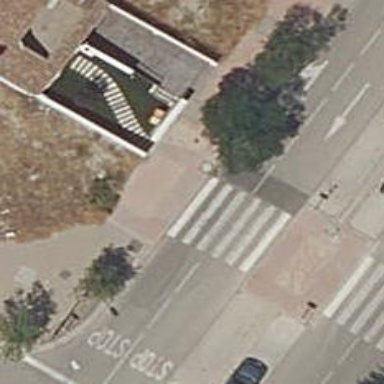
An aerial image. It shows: Zebra crossing on the road.